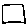
Label: square